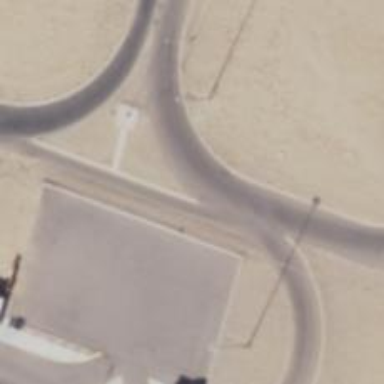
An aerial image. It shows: Tertiary link road with asphalt surface.